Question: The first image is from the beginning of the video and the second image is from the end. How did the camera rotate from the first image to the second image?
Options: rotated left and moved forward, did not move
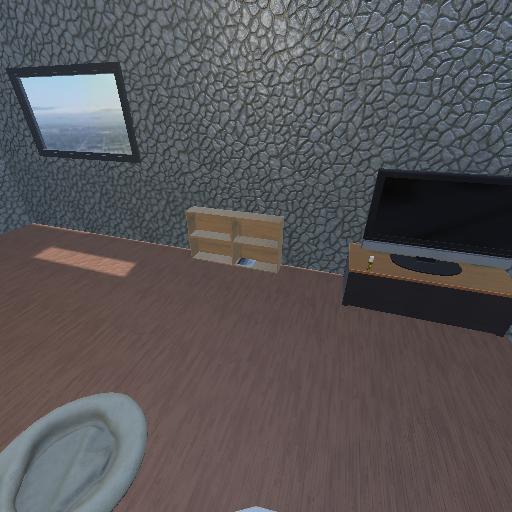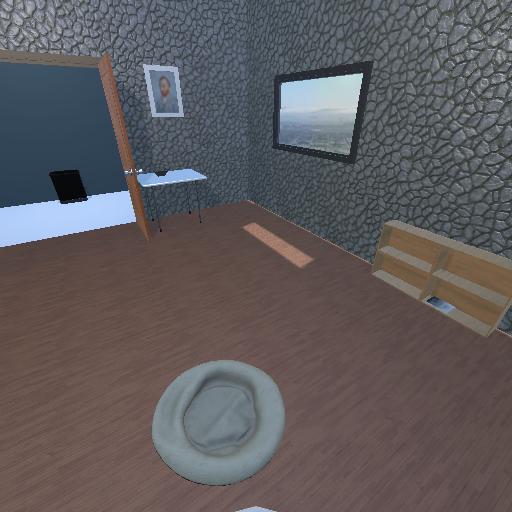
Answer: rotated left and moved forward